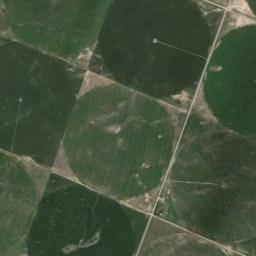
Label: circular_farmland